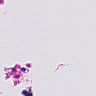
Metastatic tissue present: no